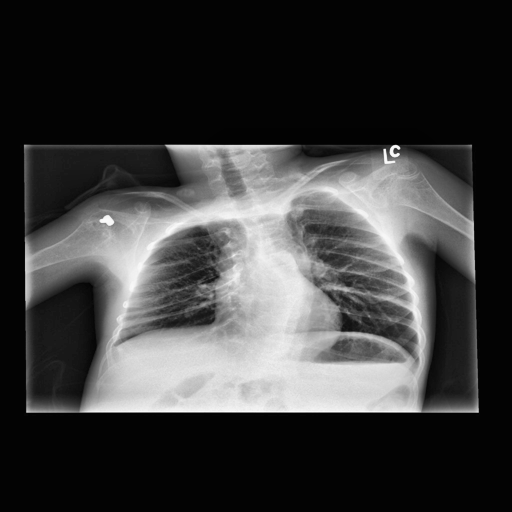
Finding: NORMAL